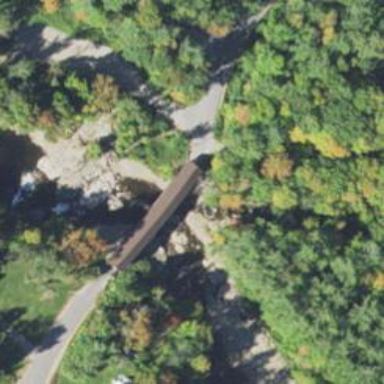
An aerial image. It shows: Covered bridge on residential road.